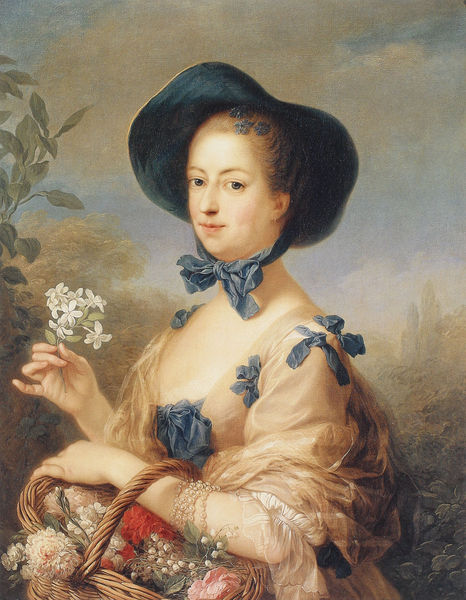
Titel: Die Marquise de Pompadour als Gärtnerin
Künstler: Carle van Loo
Institution: Versailles, Musée National de Versailles et de Trianon
Schlagwörter: blau, blätter, gemälde, hand, himmel, weiß, landschaft, blume, blumen, frau, frisur, haar, hut, kleid, nase, pastell, profil, blick, blüte, rose, rosen, tuch, wiese, haube, malerei, schleife, portrait, schleifen, perlen, potrait, wald, stilleben, blue, hands, hat, white, blouse, dress, hair, lace, lady, old, woman, flowers, korb, flower, clouds, man, sky, tree, background, nature, young, eyes, planzen, plants, maiglöckchen, bonnet, mother, town, basket, arms, cheeks, leaves, neck, bald, pastel, chest, pearls, cactus, ribbons, rococo, father, bow, posture, bosom, daisy, bows, flowy, lilly, scenary, black hat, bloud, lillu, youthful